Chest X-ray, PA view. Patient: 48 years old, sex M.
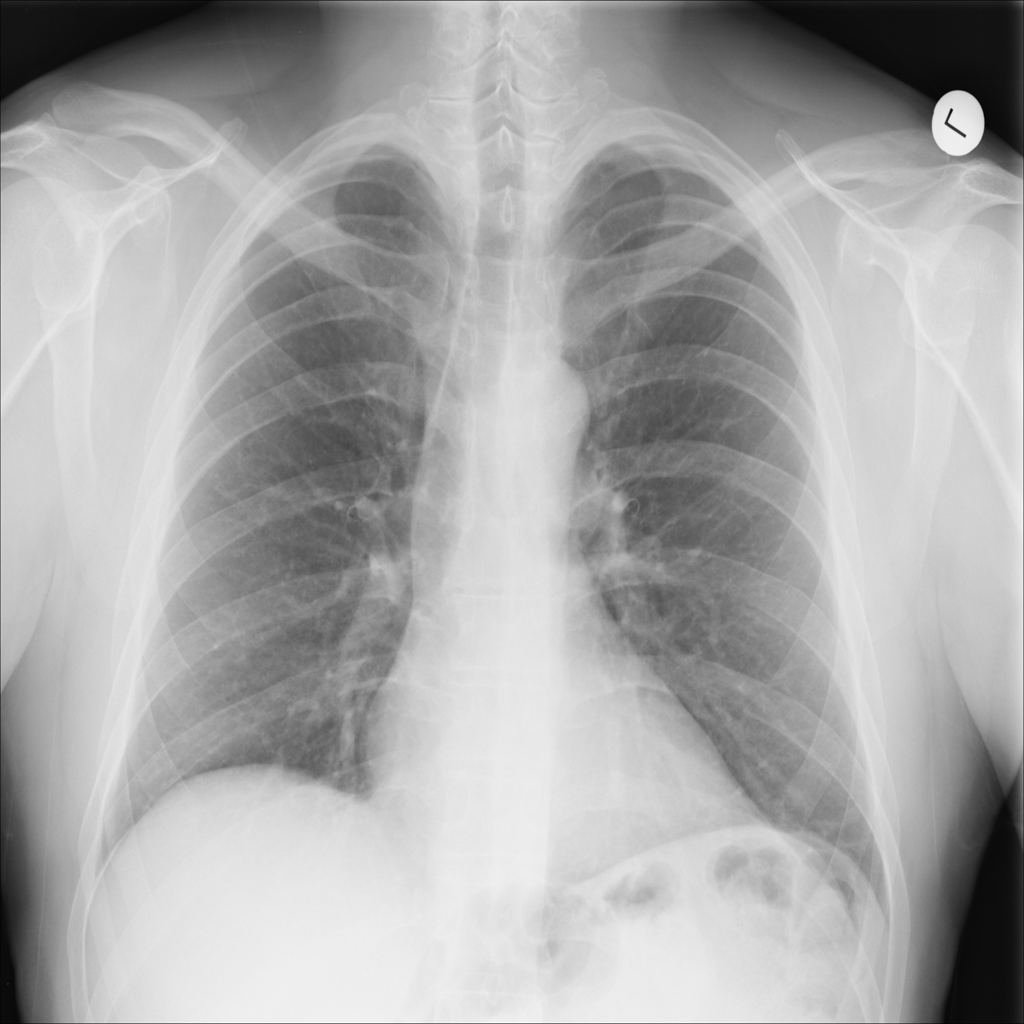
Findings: No Finding